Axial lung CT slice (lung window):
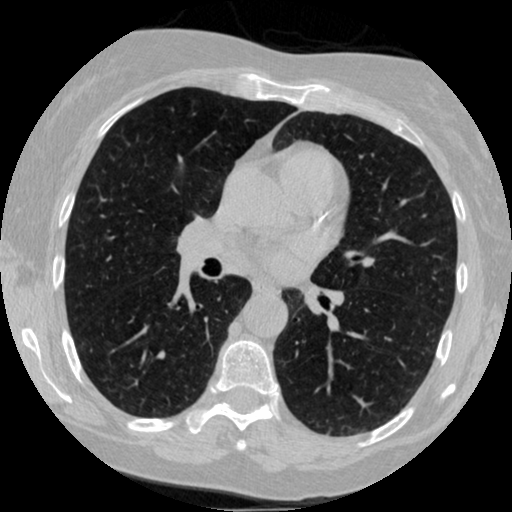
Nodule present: no